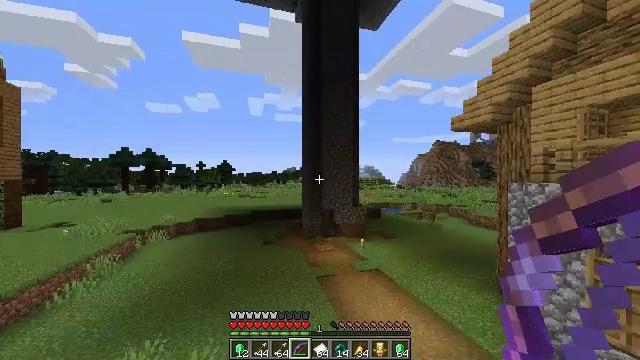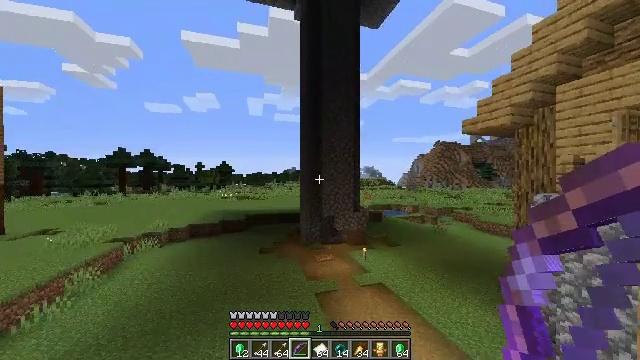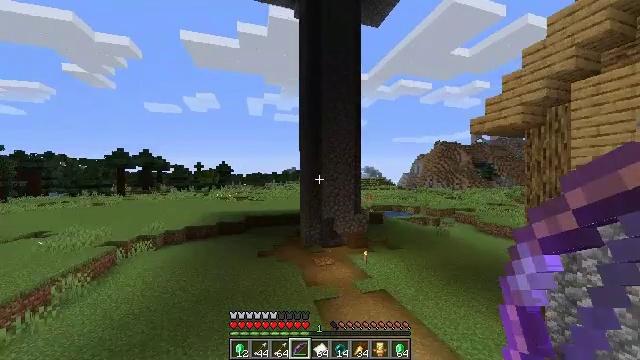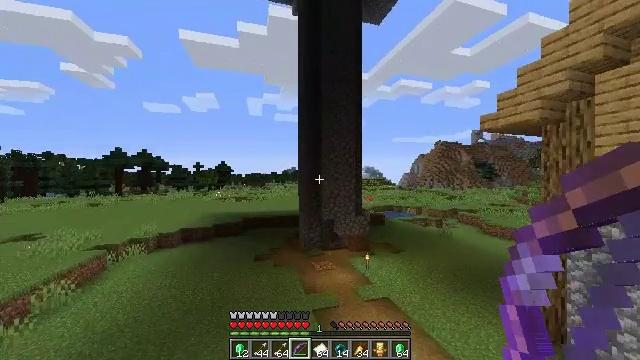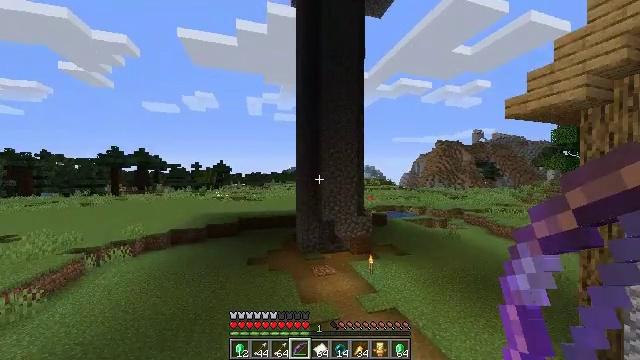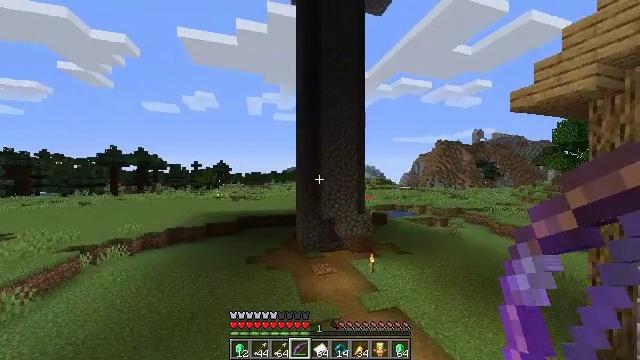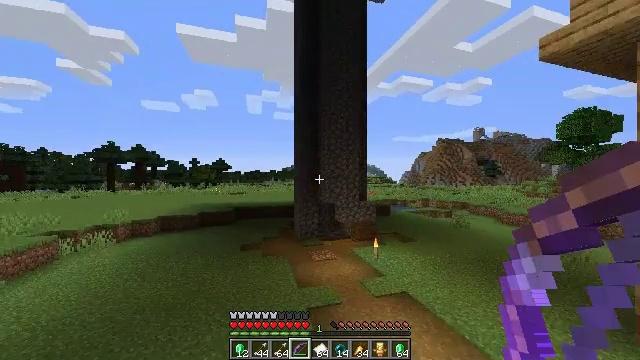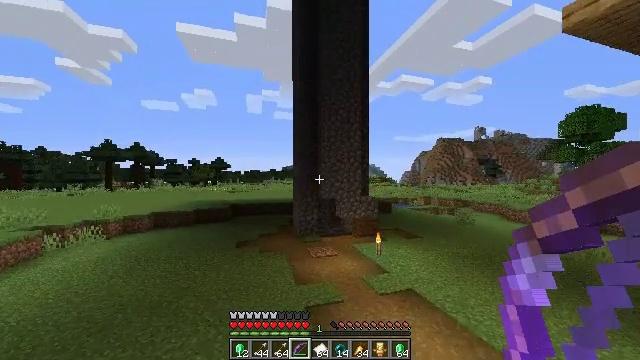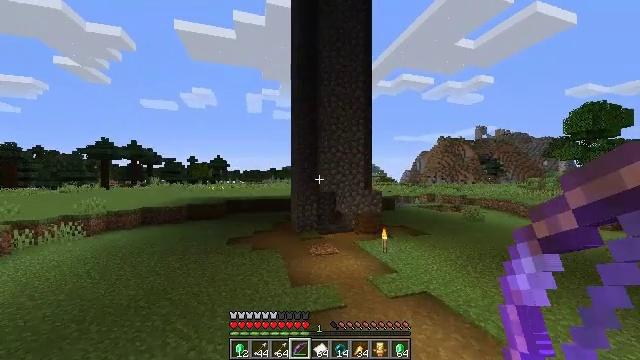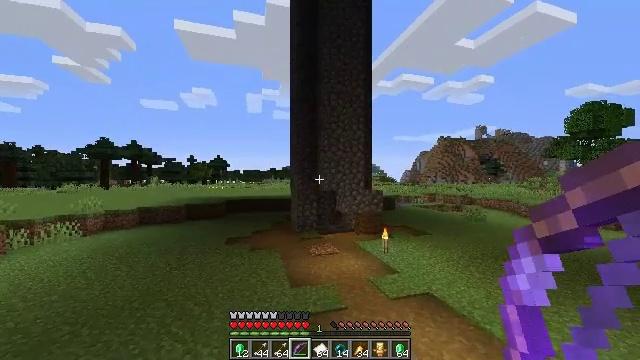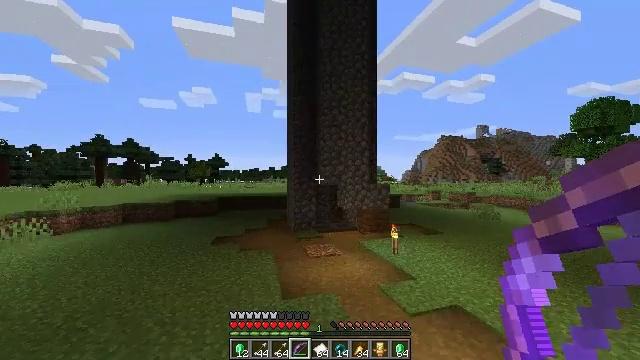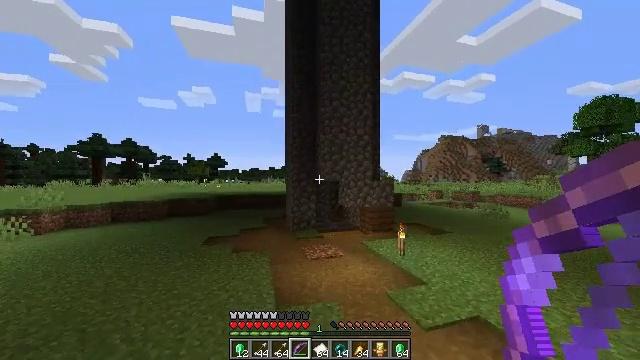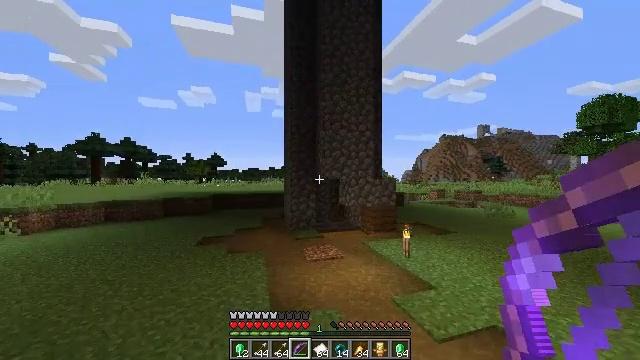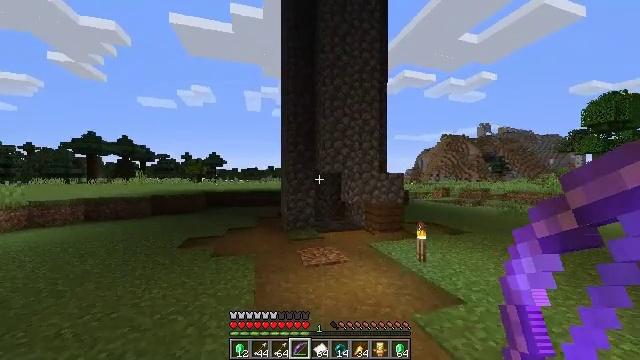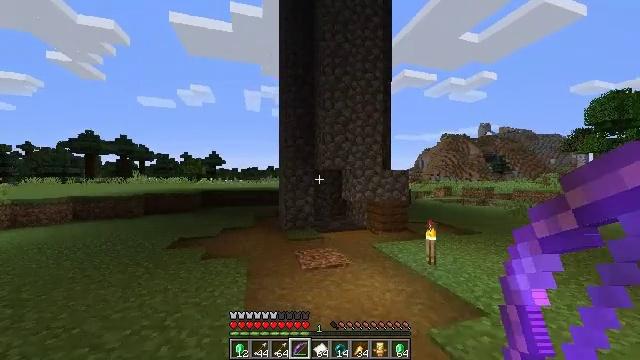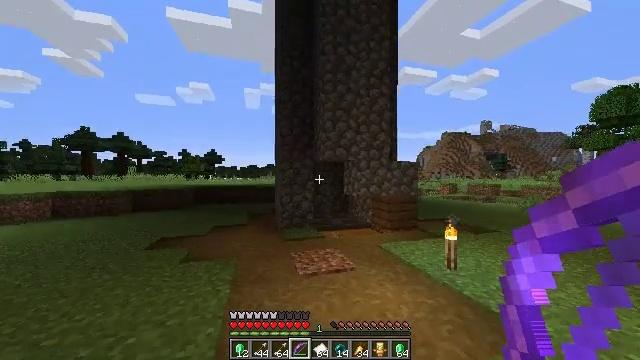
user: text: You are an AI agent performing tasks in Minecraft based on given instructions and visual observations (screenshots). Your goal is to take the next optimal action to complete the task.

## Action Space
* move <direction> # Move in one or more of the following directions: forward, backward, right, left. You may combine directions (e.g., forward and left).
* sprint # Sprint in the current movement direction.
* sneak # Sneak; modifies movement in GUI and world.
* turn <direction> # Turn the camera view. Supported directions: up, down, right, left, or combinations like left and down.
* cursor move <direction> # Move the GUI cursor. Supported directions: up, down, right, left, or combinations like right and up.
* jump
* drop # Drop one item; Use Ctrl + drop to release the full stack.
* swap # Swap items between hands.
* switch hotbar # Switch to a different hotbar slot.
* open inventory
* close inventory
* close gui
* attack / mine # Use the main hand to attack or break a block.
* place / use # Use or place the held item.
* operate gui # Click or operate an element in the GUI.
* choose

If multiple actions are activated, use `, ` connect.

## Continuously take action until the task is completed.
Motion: motion action
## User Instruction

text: Assemble a shulker box on the crafting table.
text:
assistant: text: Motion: move forward, sprint
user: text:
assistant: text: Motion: move forward, sprint
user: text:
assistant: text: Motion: move forward, sprint
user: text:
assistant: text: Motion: move forward, sprint, jump
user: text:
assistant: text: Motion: move forward, sprint, jump
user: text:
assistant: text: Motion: move forward, sprint, jump
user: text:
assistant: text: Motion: move forward, sprint, jump
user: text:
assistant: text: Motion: move forward, sprint, jump
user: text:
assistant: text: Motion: move forward, sprint, jump
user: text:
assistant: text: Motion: move forward, sprint, jump
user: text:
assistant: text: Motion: move forward, sprint, jump
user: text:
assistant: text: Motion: move forward, sprint, jump
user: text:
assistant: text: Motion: move forward, sprint, jump
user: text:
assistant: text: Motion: move forward, sprint, jump
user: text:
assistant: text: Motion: move forward, sprint, jump
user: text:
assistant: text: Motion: move forward, sprint, turn down, jump
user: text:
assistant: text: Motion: move forward, sprint, turn down, jump
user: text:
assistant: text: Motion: move forward, sprint, turn down, jump
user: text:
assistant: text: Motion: move forward, sprint, turn down, jump
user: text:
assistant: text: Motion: move forward, sprint, jump
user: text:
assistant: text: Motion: move forward, sprint, turn down
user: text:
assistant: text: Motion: move forward, sprint, turn right and down
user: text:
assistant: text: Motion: turn right and down
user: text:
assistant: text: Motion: turn right and down
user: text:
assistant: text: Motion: turn right and down
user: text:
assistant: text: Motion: move back, turn right and down
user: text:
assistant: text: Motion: move back, turn right and down
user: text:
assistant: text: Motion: move back, turn right and down
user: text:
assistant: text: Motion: move back, turn right and down
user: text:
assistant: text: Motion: move back, turn right and down